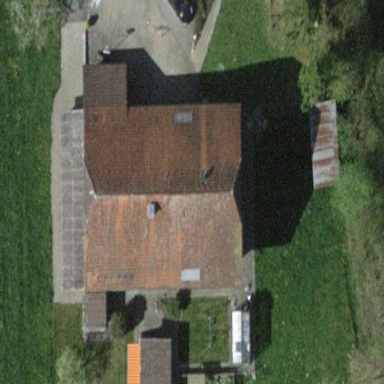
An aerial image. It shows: Farm building.